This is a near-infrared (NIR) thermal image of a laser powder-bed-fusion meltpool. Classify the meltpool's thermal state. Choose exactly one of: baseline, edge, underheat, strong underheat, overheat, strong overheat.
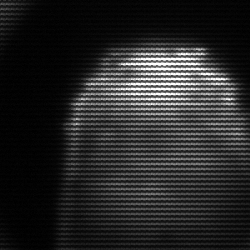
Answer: edge